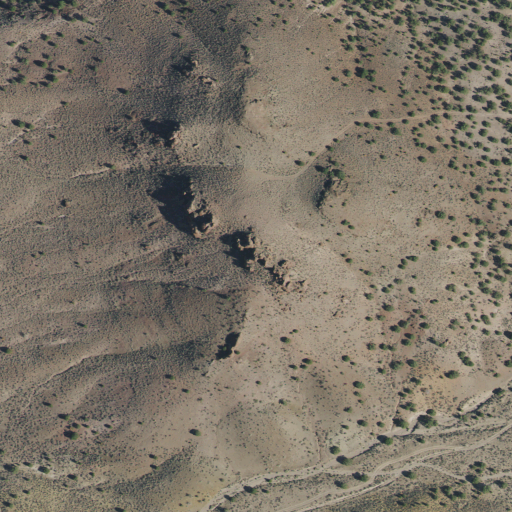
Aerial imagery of mountain in Utah named Fourmile Knoll containing shrub and evergreen forest